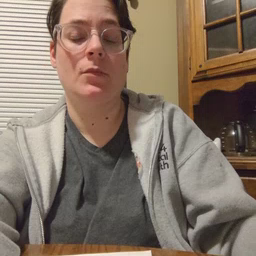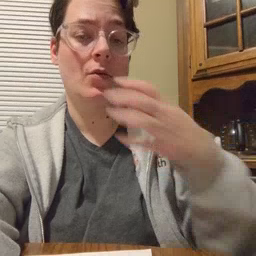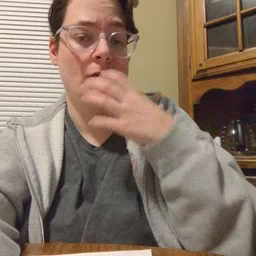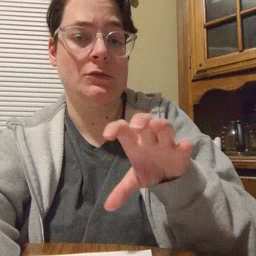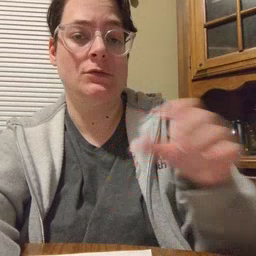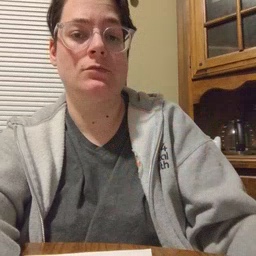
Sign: hot